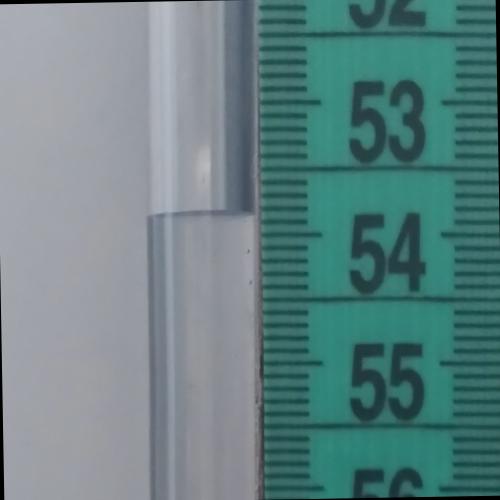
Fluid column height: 53.8 cm